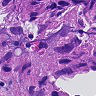
Metastatic tissue present: yes